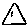
Label: triangle